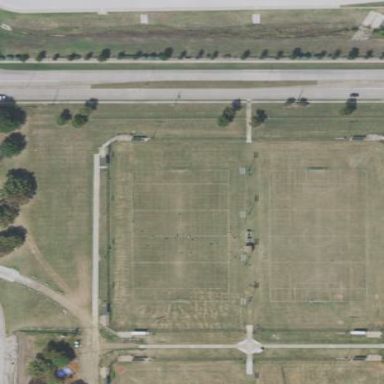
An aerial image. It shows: American football pitch for leisure and sport activities.